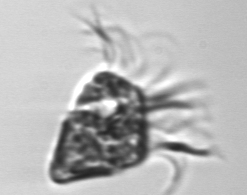
Label: Strombidium_morphotype1